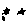
Label: star